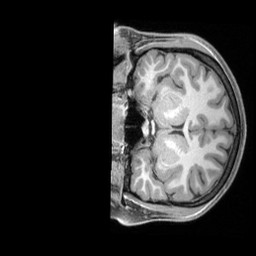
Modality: T1w
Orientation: coronal
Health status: healthy
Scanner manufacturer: siemens
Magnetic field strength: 3 T
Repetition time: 2.4 s
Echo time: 0.00201 s